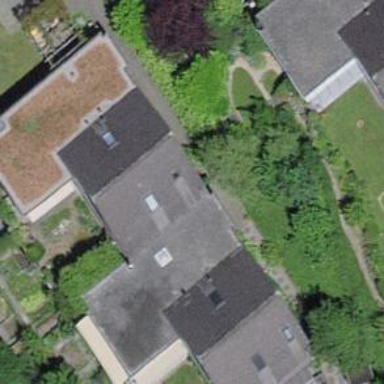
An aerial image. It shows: Semi-detached house.